Question: I have a dark GTK theme applied at my Ubuntu system, and I need to change the color of a compilation error at Netbeans 7.2.1.
 is how it looks when there are errors at a build.
The background is dark grey, the Make output is white and the error is blue.
I tried changing, both and categories at , and also at , still nothing. I even tried searching at the Annotations tab, and couldn't find anything.
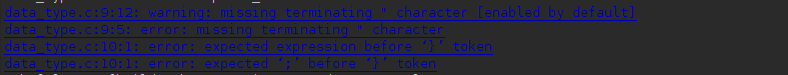
Answer: The "Fonts & Colors" are only for the editor. As far as I can tell, your screen shot shows the content of the output window, not the editor.
I don't have a 7.2.1 around any more (that's way too old), but in 7.4 you can configure the output window through "Tools -> Options -> Miscellaneous -> Output -> Important Link Color"